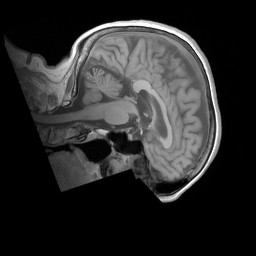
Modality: T1w
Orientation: sagittal
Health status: ill
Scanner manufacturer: siemens
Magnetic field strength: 3 T
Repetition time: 0.44 s
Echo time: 0.00266 s